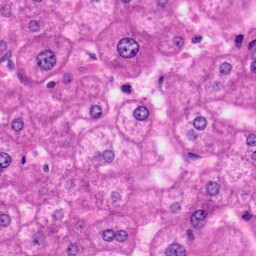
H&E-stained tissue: Liver